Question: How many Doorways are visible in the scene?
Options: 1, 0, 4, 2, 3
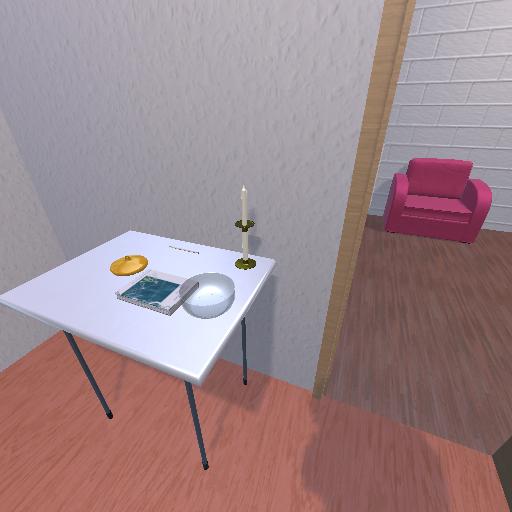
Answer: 1